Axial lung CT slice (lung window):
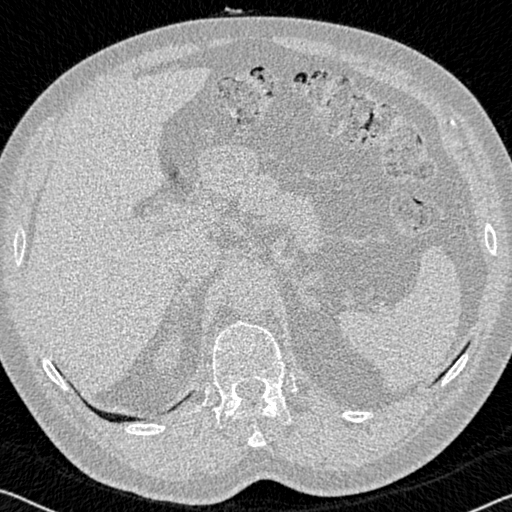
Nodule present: no